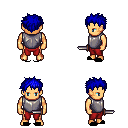
a pixel art fantasy rpg character, male body template, human, tanned skin, steel chest armor, red pants, blue bedhead hairstyle, black slippers, dagger, four views (front, back, left, right), 2x2 character sprite sheet, small pixel art, hard edges, no anti-aliasing